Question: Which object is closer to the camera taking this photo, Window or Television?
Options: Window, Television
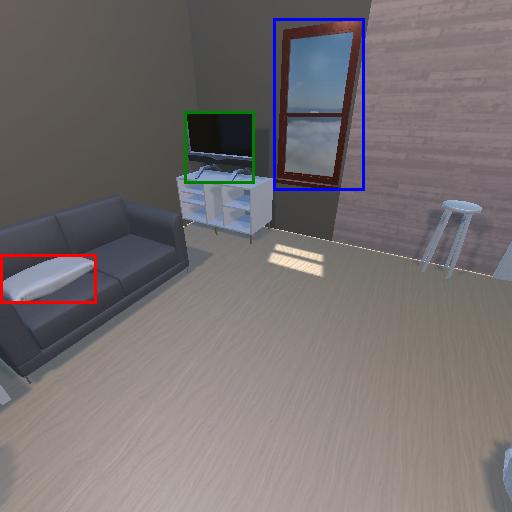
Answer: Window